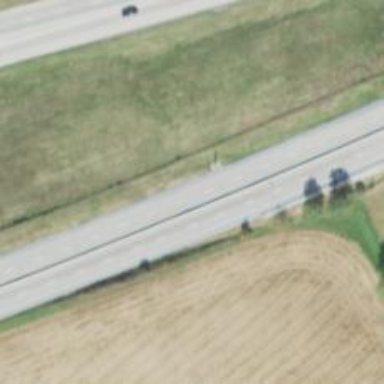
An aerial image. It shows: Secondary road with asphalt surface. It is expressway.